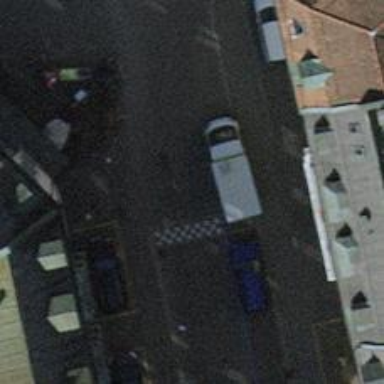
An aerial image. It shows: Table-style traffic calming feature.